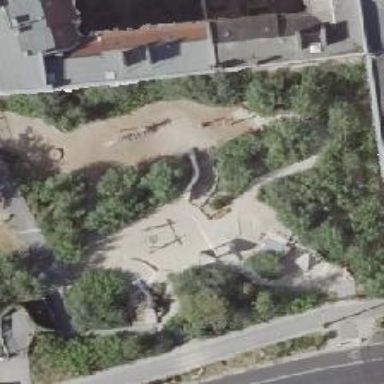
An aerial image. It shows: Playground with slide.